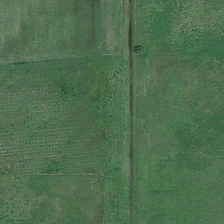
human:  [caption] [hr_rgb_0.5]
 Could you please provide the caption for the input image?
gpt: it is a piece of green meadow .

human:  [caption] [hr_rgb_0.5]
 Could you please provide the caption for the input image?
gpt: it is a piece of green meadow .

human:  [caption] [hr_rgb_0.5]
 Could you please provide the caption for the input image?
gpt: it is a piece of green meadow .

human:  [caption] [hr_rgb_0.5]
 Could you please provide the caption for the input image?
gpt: it is a piece of green meadow .

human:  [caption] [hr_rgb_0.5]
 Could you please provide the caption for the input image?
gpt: it is a piece of green meadow .